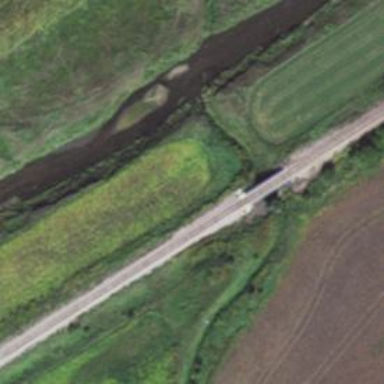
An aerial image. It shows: Bridge over railway line.